Question: How I can get information about indexes of system views.
I write this query and look at execution plan.I saw it used Index scan rather Index seek.Any one know why?
'''
SELECT OBJECT_NAME(OBJECT_ID) TableName, st.row_count
FROM sys.dm_db_partition_stats st
WHERE index_id < 2 AND OBJECT_NAME(OBJECT_ID)='Mytbl'
'''

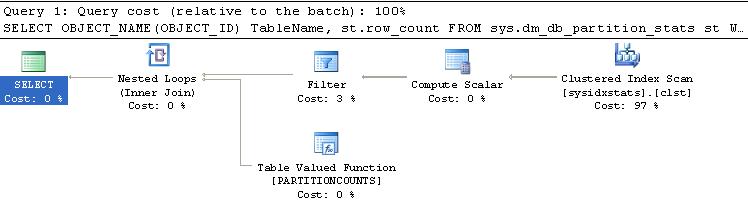
Answer: '''
select i.name as idx_name,
i.type_desc,
i.is_unique,
ac.name as col_name,
c.key_ordinal,
c.is_descending_key,
c.is_included_column
from sys.indexes i
join sys.all_objects a
on a.object_id = i.object_id
join sys.index_columns c
on c.object_id = i.object_id
and c.index_id = i.index_id
join sys.all_columns ac
on ac.object_id = i.object_id
and c.column_id = ac.column_id
where a.name = 'sysidxstats'
'''
Returns
'''
idx_name type_desc is_unique col_name key_ordinal is_descending_key is_included_column
----------------- --------------- --------- ----------- ----------- ----------------- ------------------
clst CLUSTERED 1 id 1 0 0
clst CLUSTERED 1 indid 2 0 0
nc NONCLUSTERED 1 name 1 0 0
nc NONCLUSTERED 1 id 2 0 0
'''
Use
'''
SELECT OBJECT_NAME(object_id) TableName,
st.row_count
FROM sys.dm_db_partition_stats st
WHERE index_id < 2
AND object_id = OBJECT_ID('Mytbl')
'''
To get an index seek.

'WHERE OBJECT_NAME(object_id)='Mytbl'' is not a seekable predicate.